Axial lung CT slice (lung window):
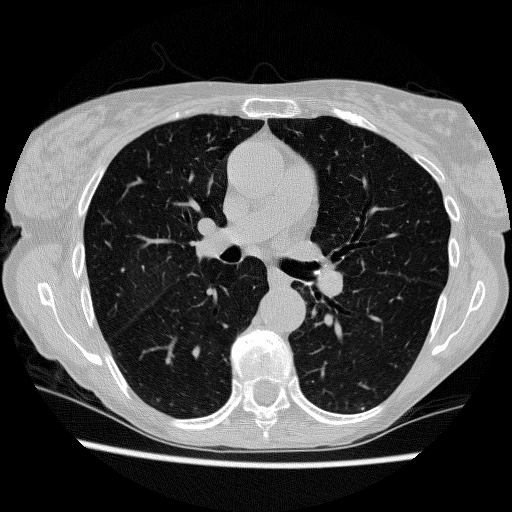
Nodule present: no